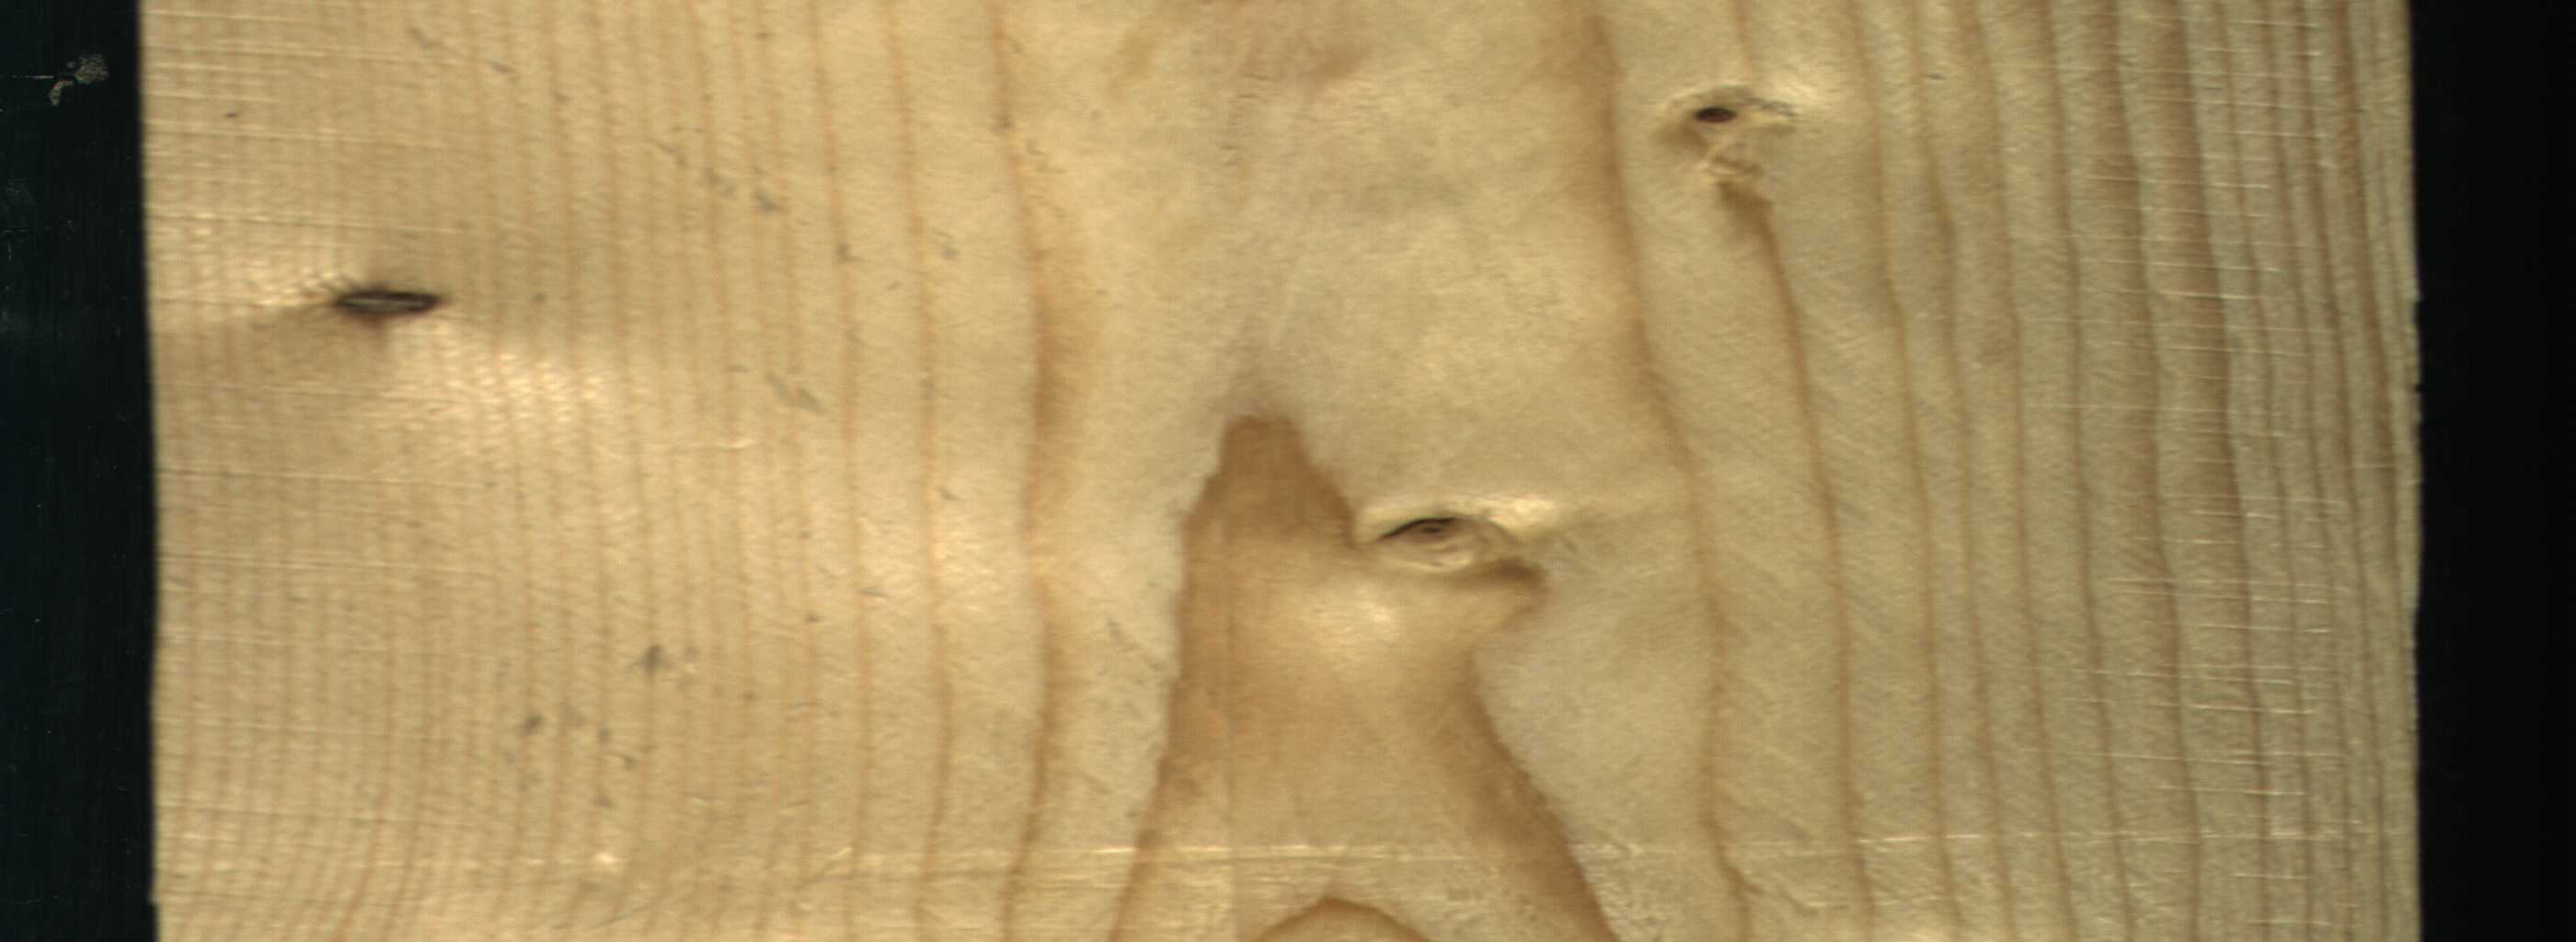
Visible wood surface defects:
Dead_Knot
Dead_Knot
Live_Knot